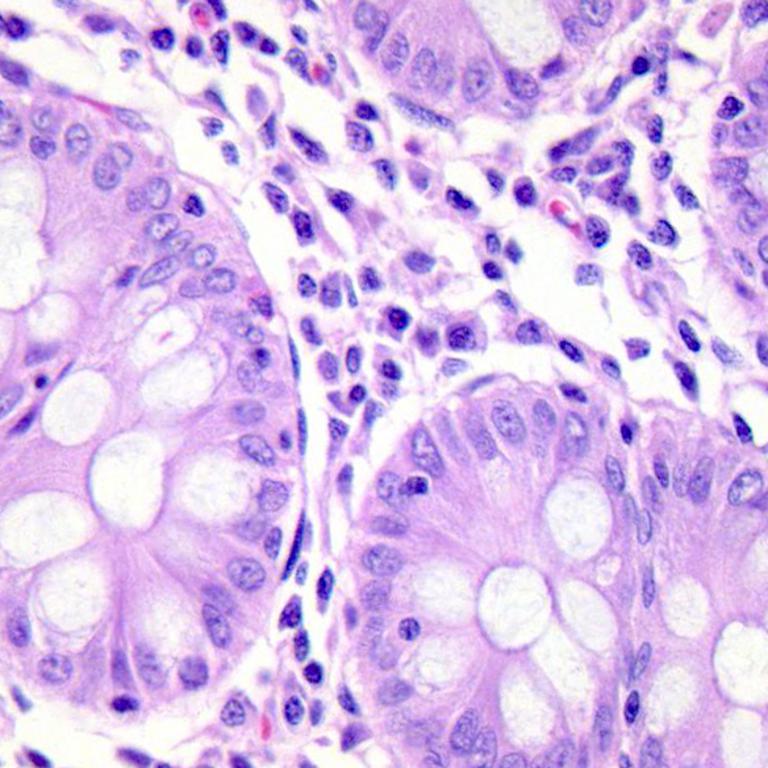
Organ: colon
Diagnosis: benign